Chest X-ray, AP view. Patient: 22 years old, sex M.
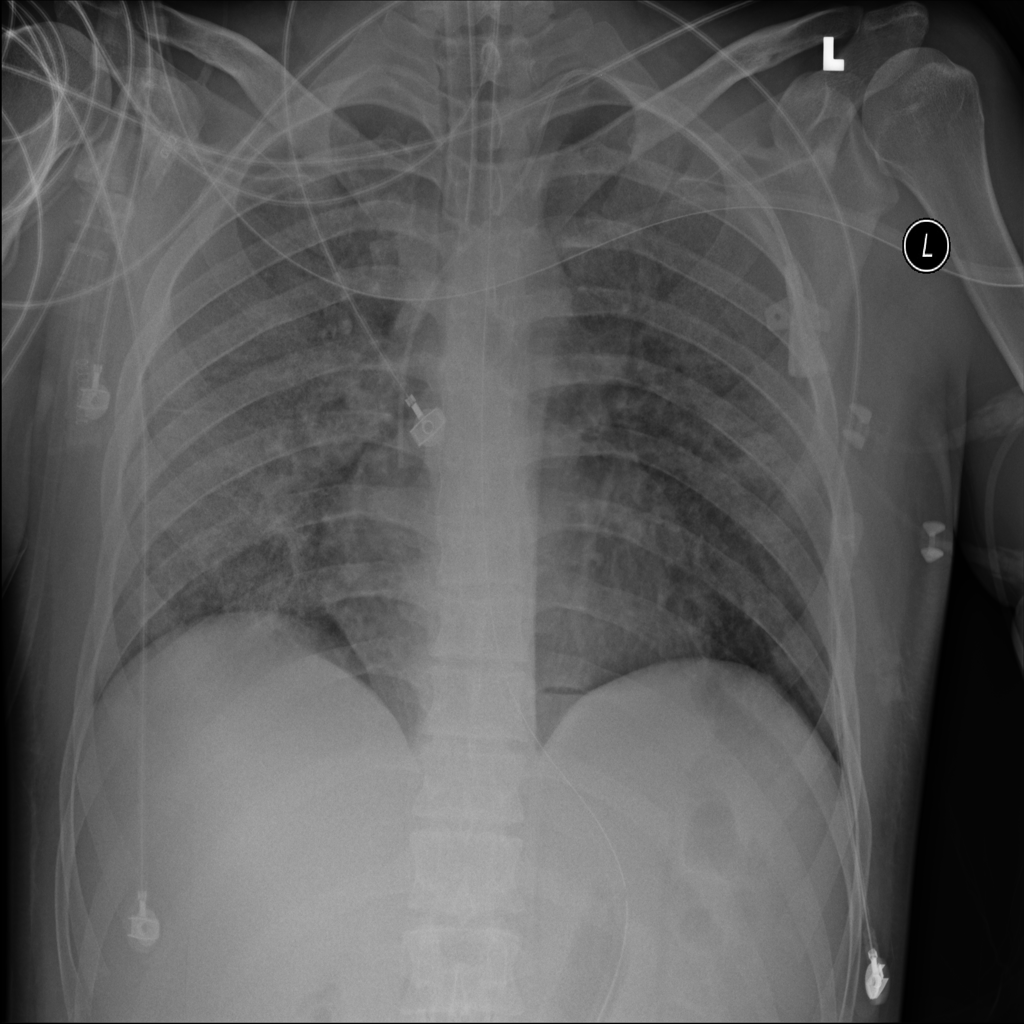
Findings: No Finding